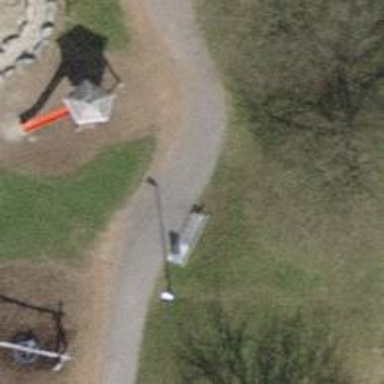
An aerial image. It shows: Bench.